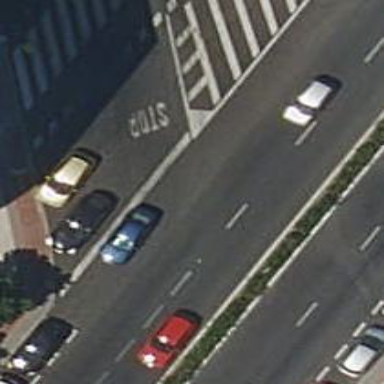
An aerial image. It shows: Stop road.